Question: I'm trying to create an irregular grid layout using CSS. Here's my Jfiddle so far:
<URL>
Code:
HTML:
'''
<div style="width:275px;">
<div class="box" id="box1"></div>
<div class="box" id="box2"></div>
<div class="box" id="box4"></div>
<div class="box" id="box5"></div>
<div class="box" id="box3"></div>
<div class="box" id="box6"></div>
</div>
'''
CSS:
'''
.box { margin: 2px; float:left; }
#box1 { height: 86px; width: 80px; background-color: red;}
#box2 { height: 42px; width: 161px; background-color: green;}
#box3 { height: 42px; width: 80px; background-color: blue;}
#box4 { height: 86px; width: 80px; background-color: orange;}
#box5 { height: 129px; width: 80px; background-color: yellow;}
#box6 { height: 42px; width: 161px; background-color: brown;}
'''
What I'm trying to do is move the blue block up (directly underneath the red block), which would allow the brown block to move to the left and up. Below is an image of how it currently looks vs what I'm trying to do.

Hope this is enough information, I'd be happy to clarify if you need more information. I'm aware that the pixels are slightly off, it's about a quarter of the size of what I'm looking for so I divided all of my pixel definitions by 4, which lead to some decimals which I just ignored (and causes the lines to not match up perfectly).
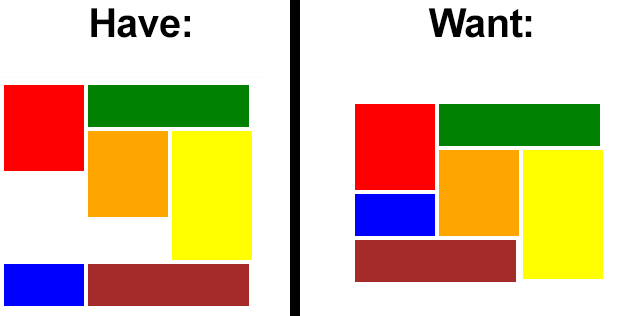
Answer: <URL>
''Dirty'' solution, with negative margins, but...
'''
.box { margin: 2px; float:left; }
#box1 { height: 86px; width: 80px; background-color: red;}
#box2 { height: 42px; width: 161px; background-color: green;}
#box3 { height: 42px; width: 80px; background-color: blue;margin-top:-87px;}
#box4 { height: 86px; width: 80px; background-color: orange;}
#box5 { height: 129px; width: 80px; background-color: yellow;}
#box6 { height: 40px; width: 163px; background-color: brown;margin-top:-42px;}
'''